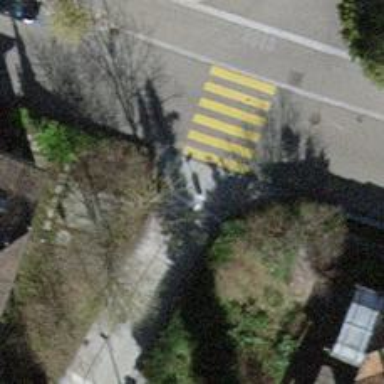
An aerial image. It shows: Set of steps on the road.